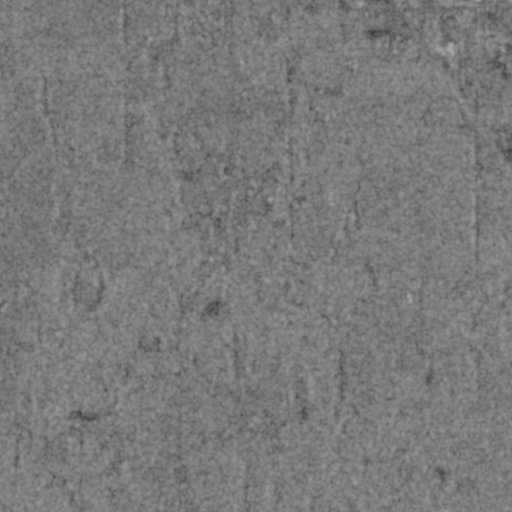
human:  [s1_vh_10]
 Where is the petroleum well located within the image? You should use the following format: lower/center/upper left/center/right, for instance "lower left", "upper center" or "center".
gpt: The petroleum well is located in the upper left of the image.
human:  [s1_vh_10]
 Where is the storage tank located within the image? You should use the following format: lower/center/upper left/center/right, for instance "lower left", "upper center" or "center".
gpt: The storage tank is located in the upper right of the image.
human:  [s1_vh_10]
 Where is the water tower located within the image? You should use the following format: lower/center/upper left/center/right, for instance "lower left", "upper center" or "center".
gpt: The water tower is located in the upper right of the image.
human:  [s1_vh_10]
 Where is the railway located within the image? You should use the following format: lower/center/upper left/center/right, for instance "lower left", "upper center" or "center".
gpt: The railway is located in the upper right of the image.
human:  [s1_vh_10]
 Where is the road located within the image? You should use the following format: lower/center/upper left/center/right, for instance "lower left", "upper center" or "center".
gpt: There is no road in the image.

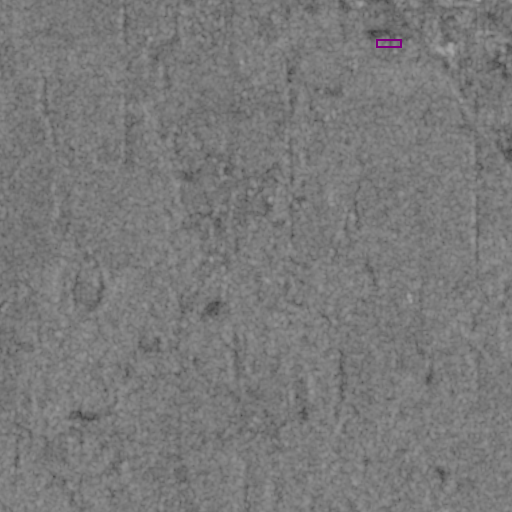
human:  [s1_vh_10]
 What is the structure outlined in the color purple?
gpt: The structure outlined in purple is a building.
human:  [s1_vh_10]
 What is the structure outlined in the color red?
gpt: There is no red outline.